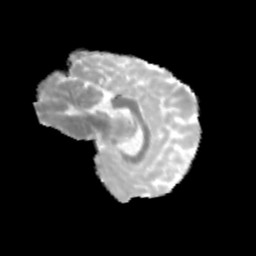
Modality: MD
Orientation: sagittal
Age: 11
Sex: female
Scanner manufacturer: siemens
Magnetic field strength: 3 T
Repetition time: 3.8 s
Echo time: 0.07 s